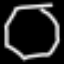
Label: octagon